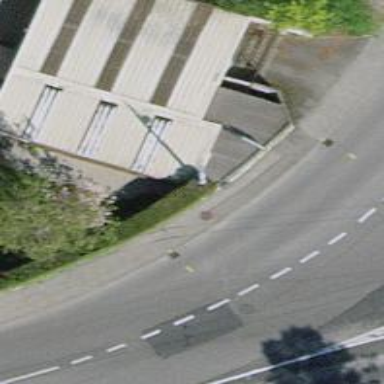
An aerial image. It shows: View of roof of building.